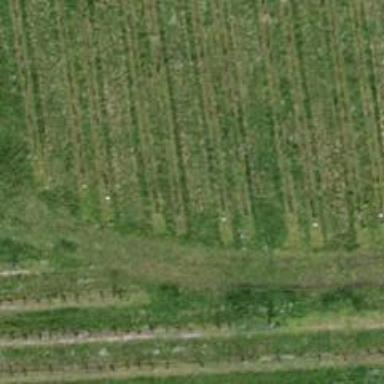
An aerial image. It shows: Grass track with grade5 tracktype.